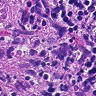
Metastatic tissue present: yes